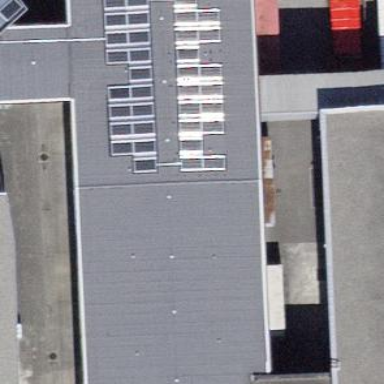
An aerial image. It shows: Industrial building with flat roof.